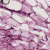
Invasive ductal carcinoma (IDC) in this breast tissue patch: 0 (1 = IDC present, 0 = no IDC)